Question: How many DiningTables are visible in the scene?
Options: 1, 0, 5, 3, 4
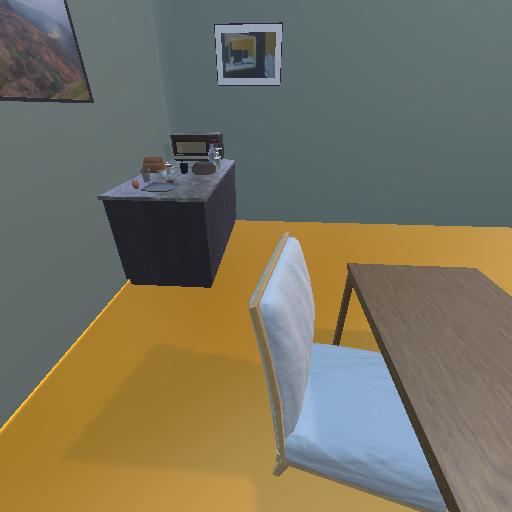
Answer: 1